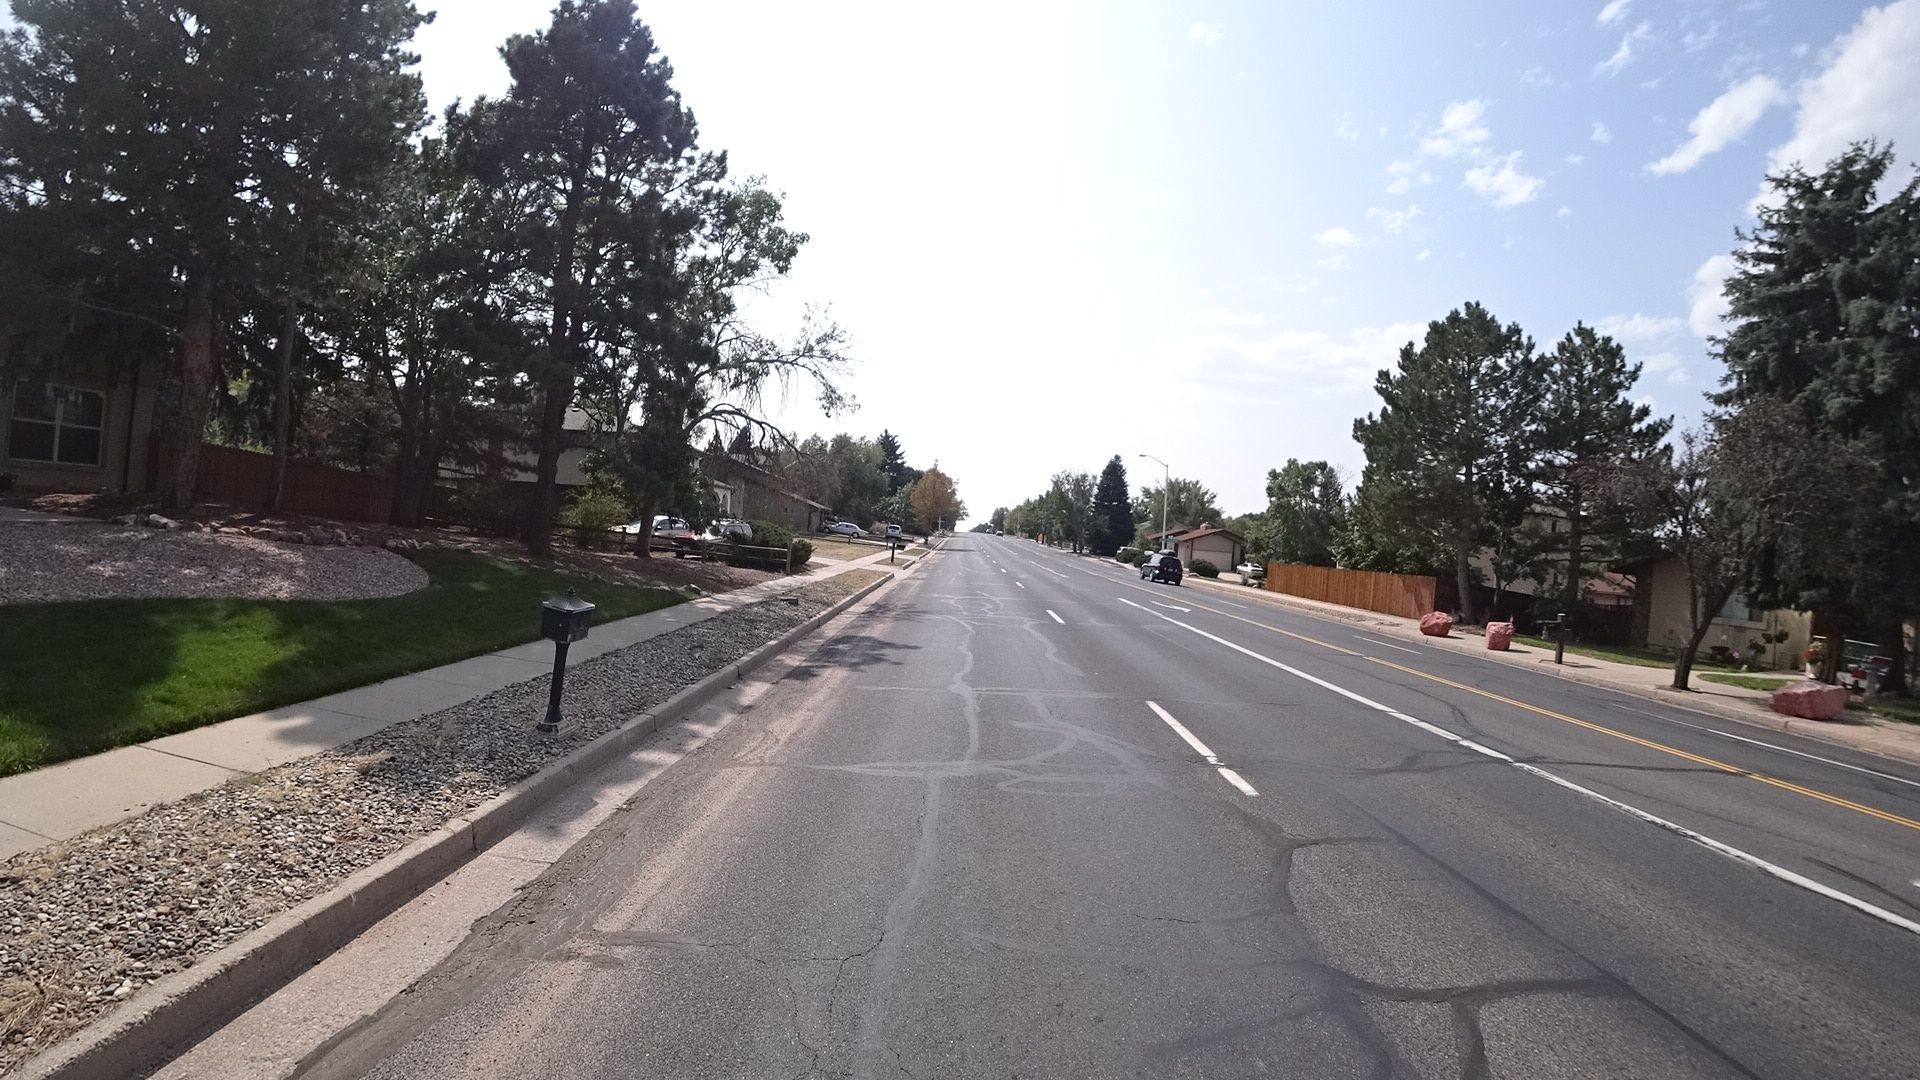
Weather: clear
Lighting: day
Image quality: good
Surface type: cycling surface
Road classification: secondary
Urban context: urban centre
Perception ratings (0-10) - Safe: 5.06, Lively: 3.96, Beautiful: 8.12, Boring: 2.55, Depressing: 2.18, Wealthy: 5.71